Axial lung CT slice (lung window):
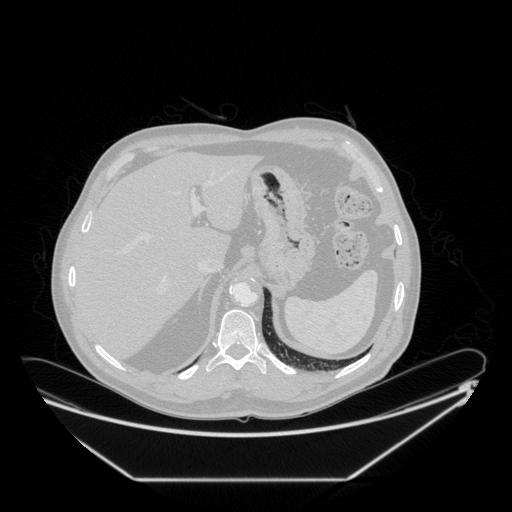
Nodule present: no